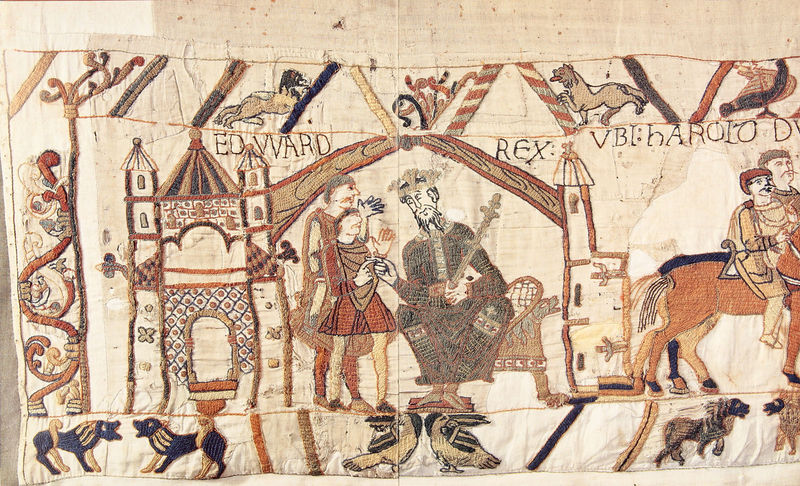
Titel: Teppich von Bayeux
Institution: Bayeux, Städtisches Museum
Schlagwörter: blau, vogel, stuhl, hund, rot, tuch, teppich, stickerei, stoff, krone, pferd, turm, könig, thron, tor, burg, greifen, herrscher, ritter, löwe, rex, chimären, edward, mittlealter, eedvard, edvvard